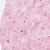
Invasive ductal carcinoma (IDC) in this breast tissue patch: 0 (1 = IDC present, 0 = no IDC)